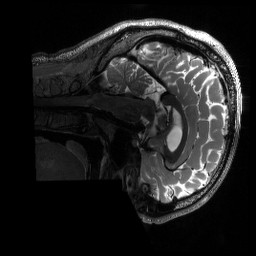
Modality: T2w
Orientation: sagittal
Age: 26
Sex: male
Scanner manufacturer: siemens
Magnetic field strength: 3 T
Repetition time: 3.2 s
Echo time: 0.563 s